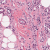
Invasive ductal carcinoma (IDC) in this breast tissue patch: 1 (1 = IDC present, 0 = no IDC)